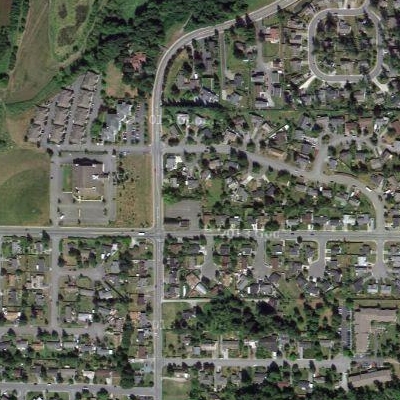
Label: Resident